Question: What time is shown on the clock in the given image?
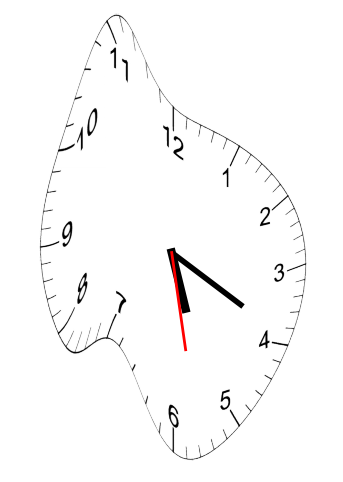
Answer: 05:19:28